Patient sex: F
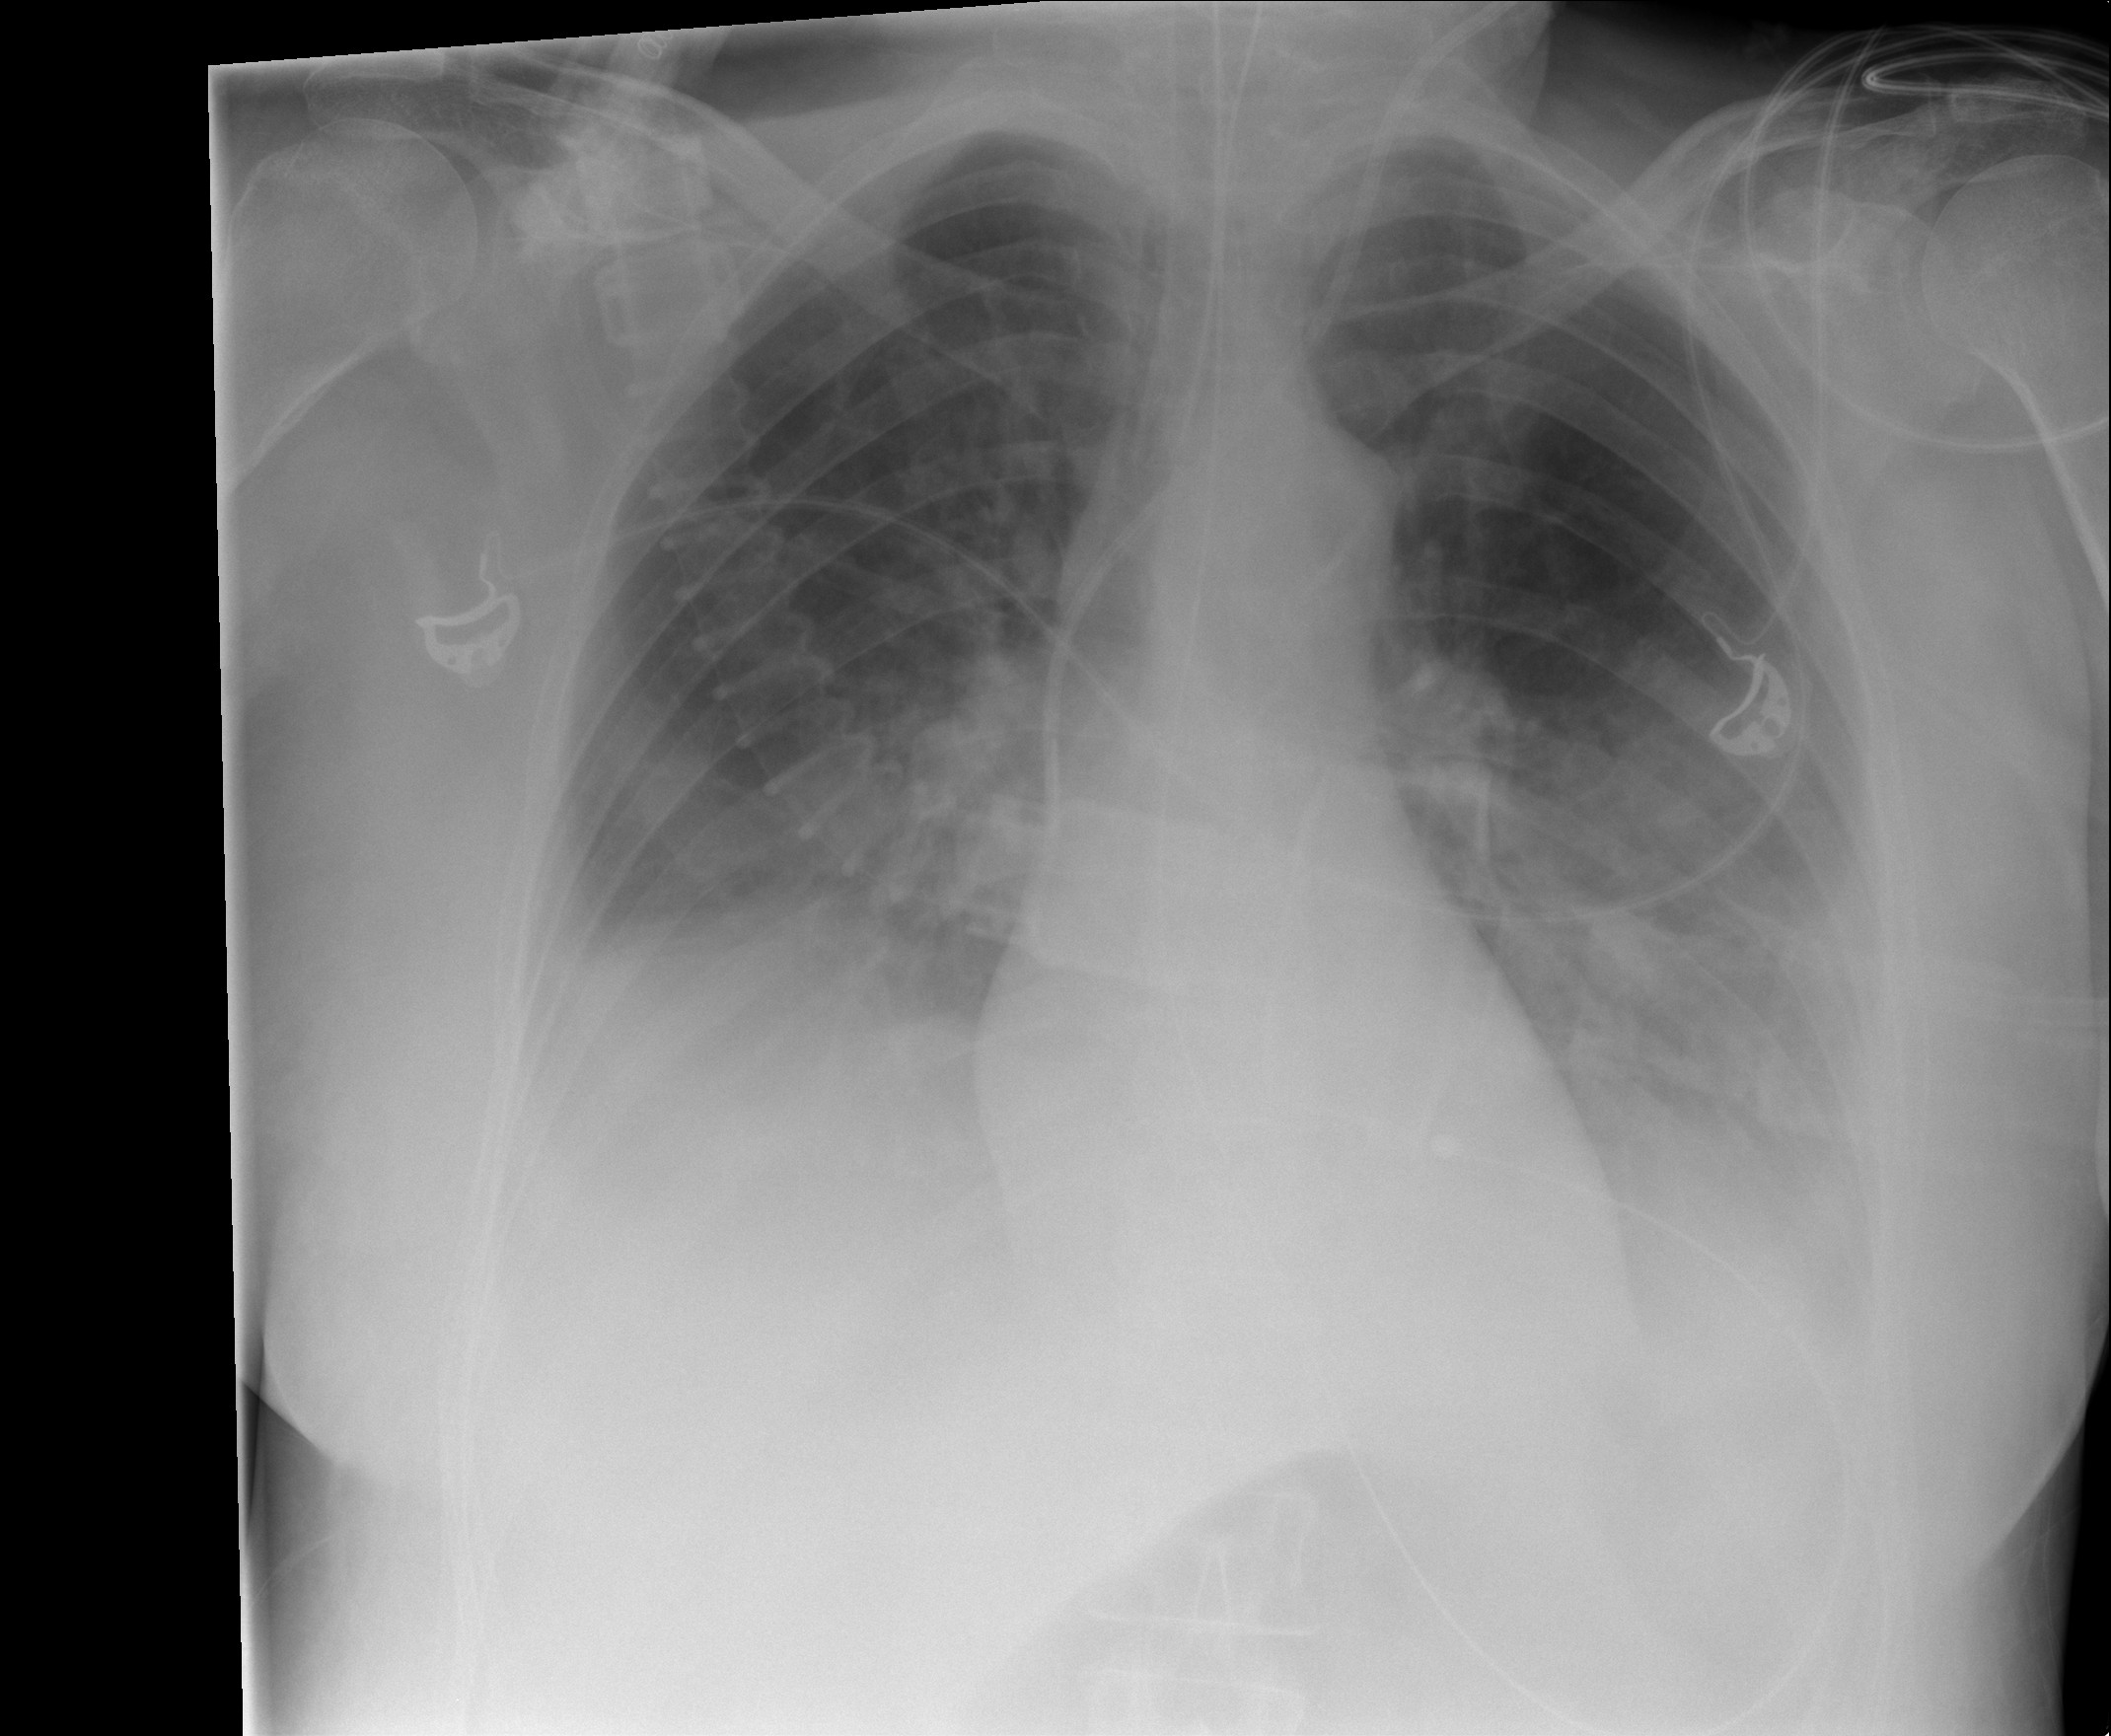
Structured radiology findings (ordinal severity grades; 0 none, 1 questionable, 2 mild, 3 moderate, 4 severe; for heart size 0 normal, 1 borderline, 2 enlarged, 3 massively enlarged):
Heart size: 0
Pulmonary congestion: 0
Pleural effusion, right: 2
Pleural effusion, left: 2
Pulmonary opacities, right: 0
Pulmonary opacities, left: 0
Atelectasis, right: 2
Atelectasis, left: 2